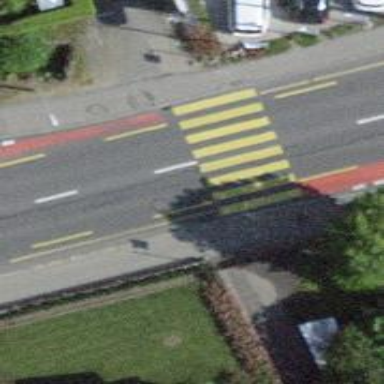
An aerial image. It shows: Uncontrolled zebra crossing with notable zebra markings.